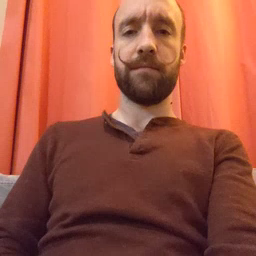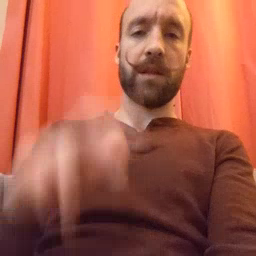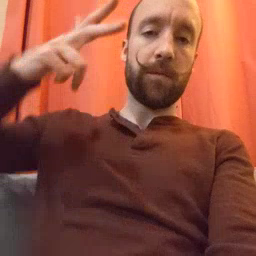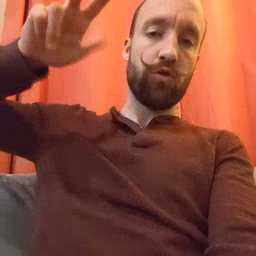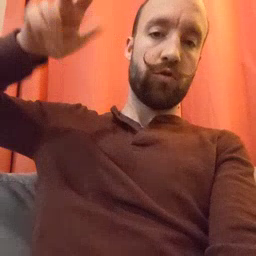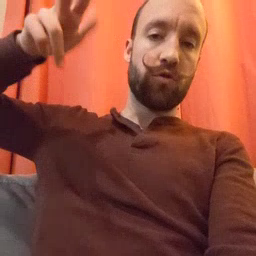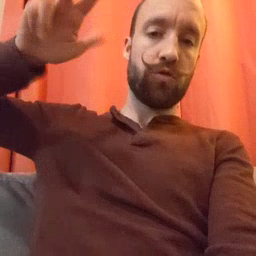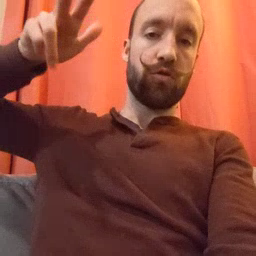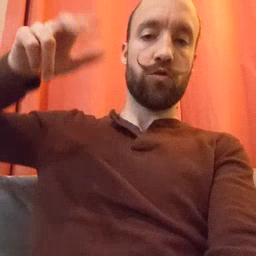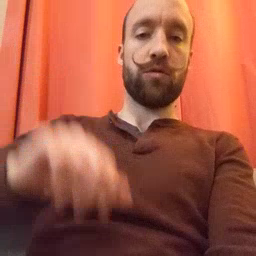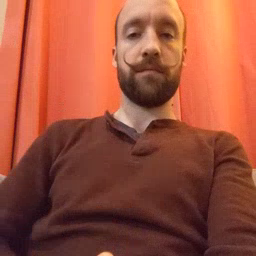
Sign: helicopter